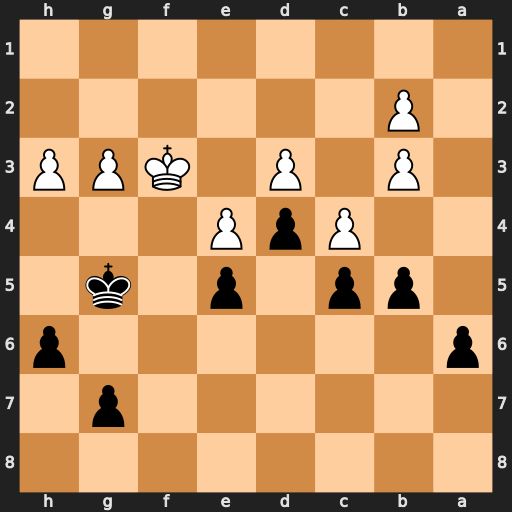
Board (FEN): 8/6p1/p6p/1pp1p1k1/2PpP3/1P1P1KPP/1P6/8
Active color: b
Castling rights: -
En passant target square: -
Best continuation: b4 Kg2 h5 Kf3 h4